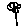
Label: flower